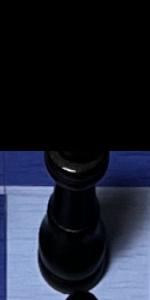
Label: King_Black